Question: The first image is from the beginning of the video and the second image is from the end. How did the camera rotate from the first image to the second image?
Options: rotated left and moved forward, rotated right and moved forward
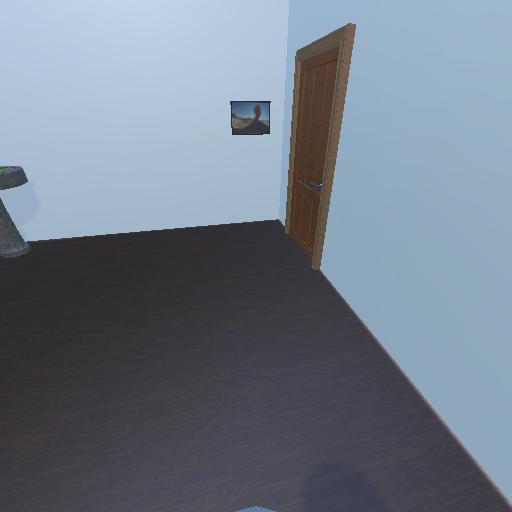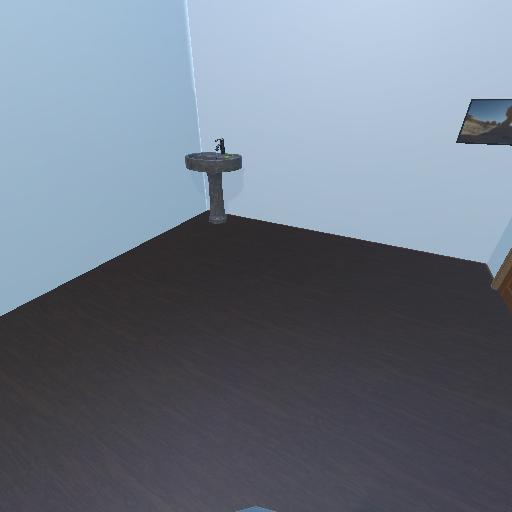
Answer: rotated left and moved forward